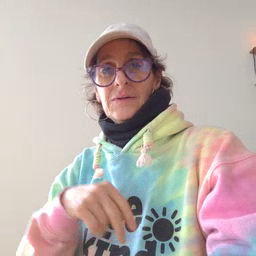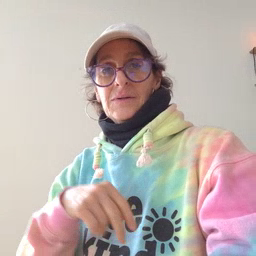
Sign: boy